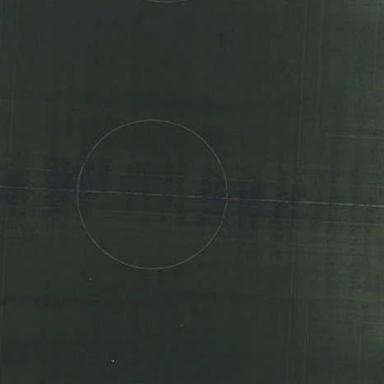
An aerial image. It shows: Soccer pitch designated for leisure and sports activities.